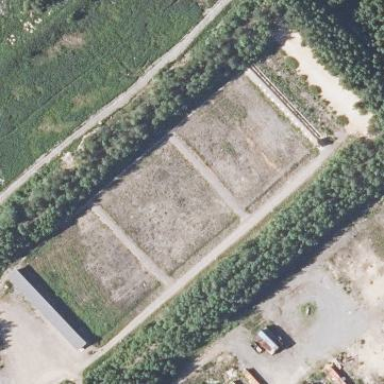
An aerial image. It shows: Shooting range on leisure land pitch.